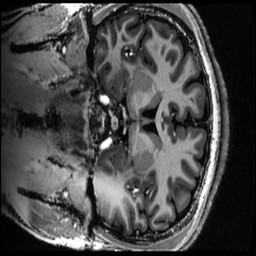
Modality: MP2RAGE
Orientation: coronal
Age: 20
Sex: male
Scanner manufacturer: siemens
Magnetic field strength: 6.98 T
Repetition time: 6 s
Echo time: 0.00283 s